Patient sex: M
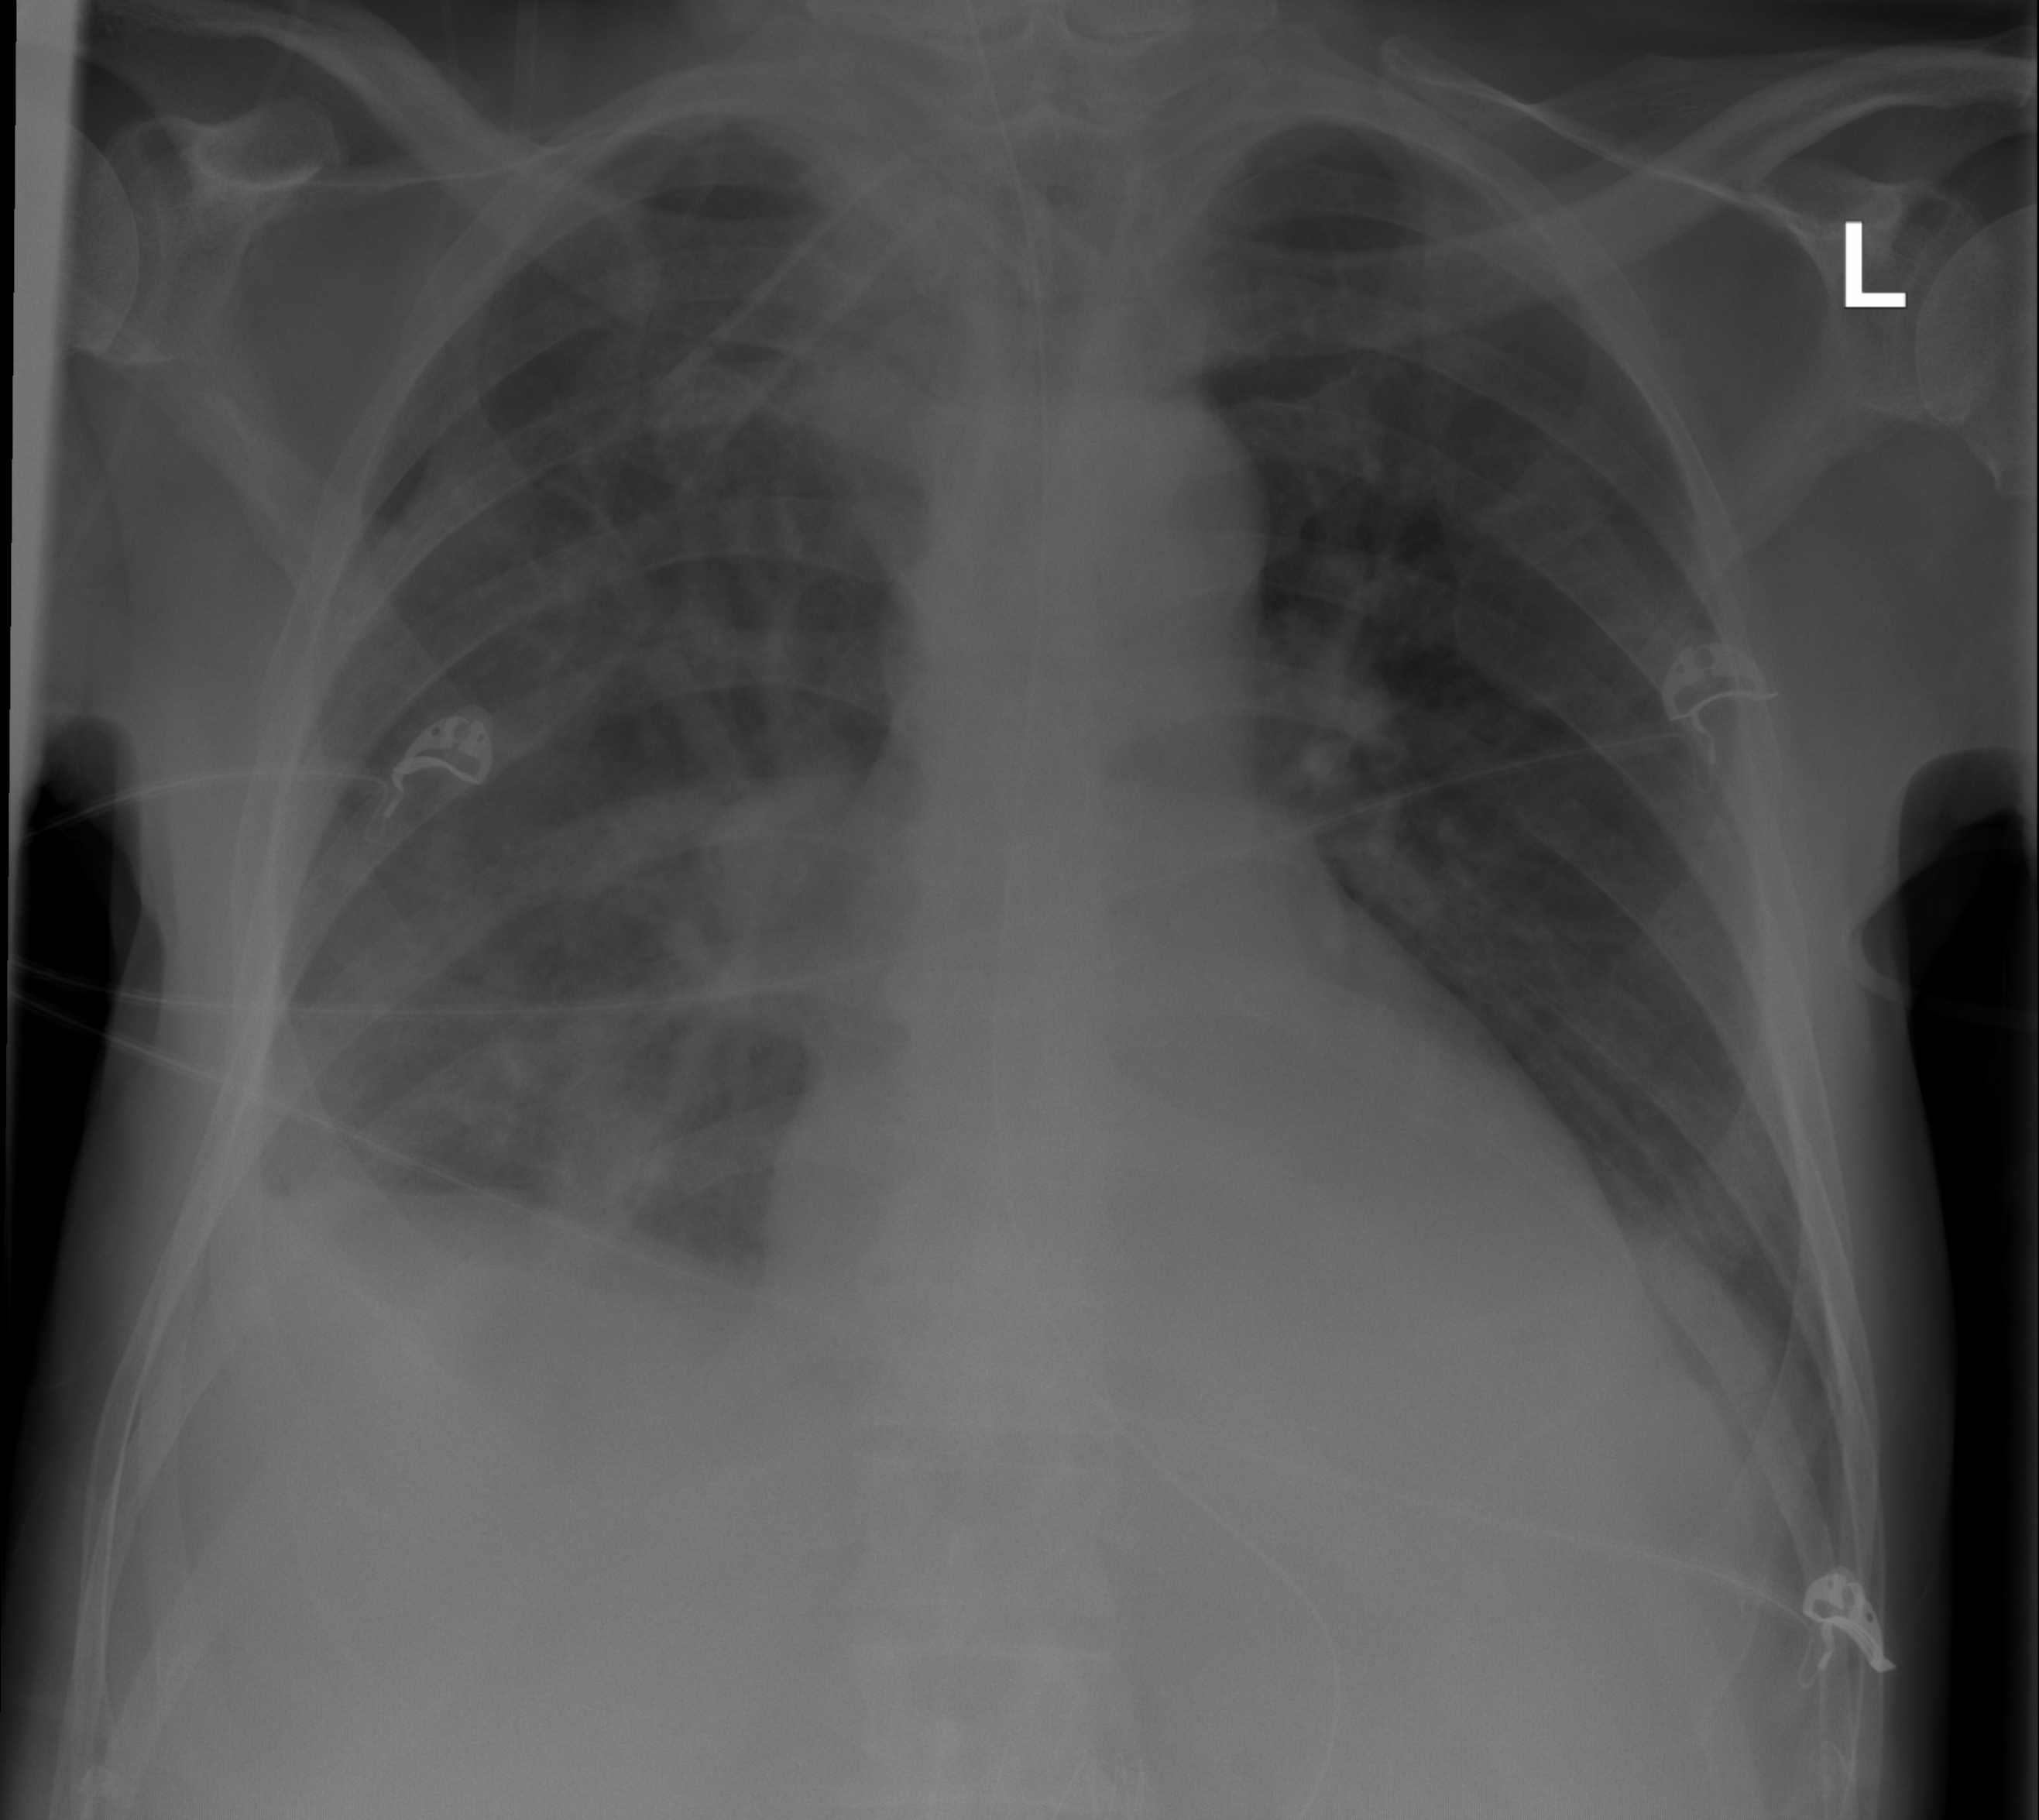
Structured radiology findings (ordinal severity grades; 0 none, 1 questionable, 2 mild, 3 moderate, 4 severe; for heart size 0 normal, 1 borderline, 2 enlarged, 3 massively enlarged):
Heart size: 0
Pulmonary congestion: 0
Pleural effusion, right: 2
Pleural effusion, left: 0
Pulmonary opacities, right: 0
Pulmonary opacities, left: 0
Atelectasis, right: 2
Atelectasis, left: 0